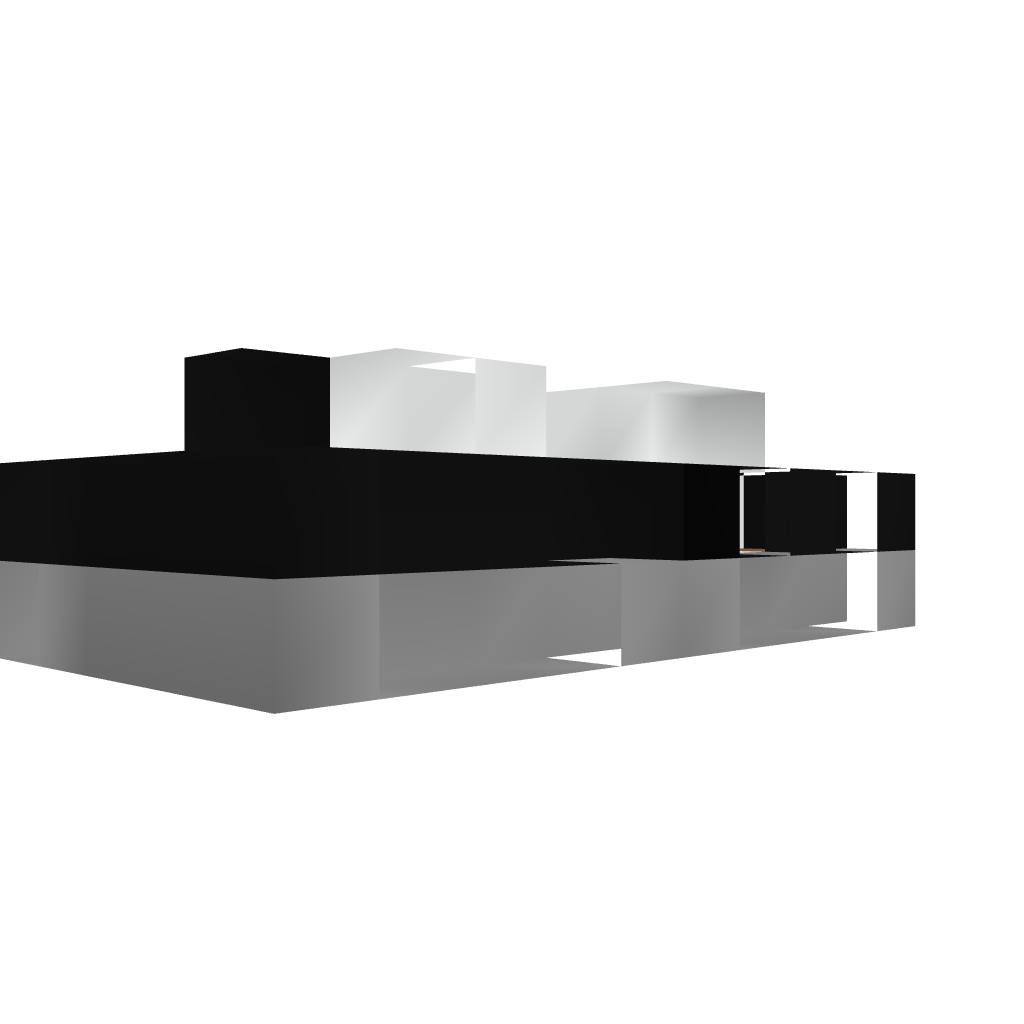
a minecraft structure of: simple piston door